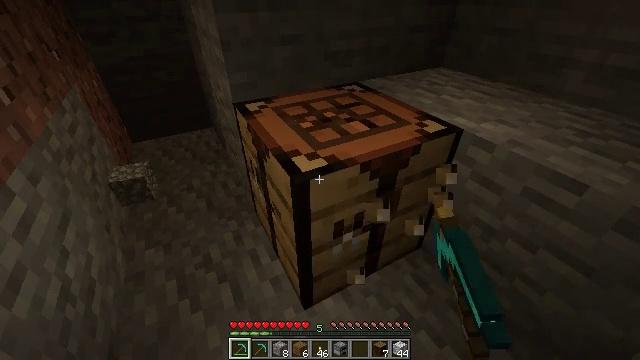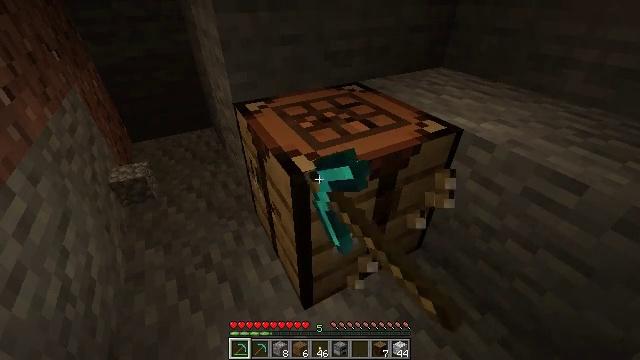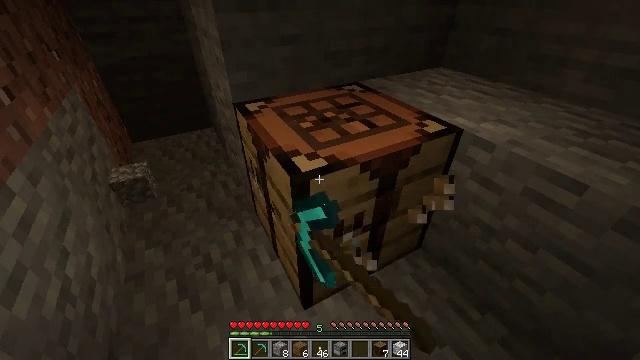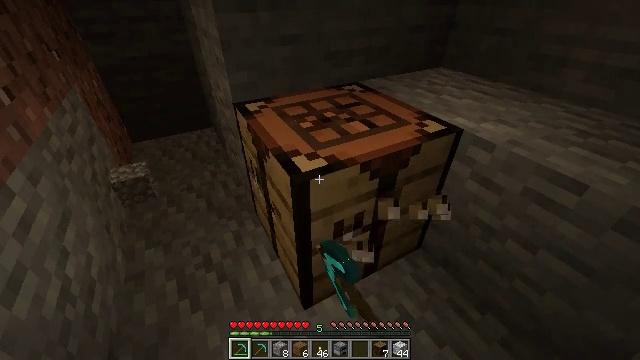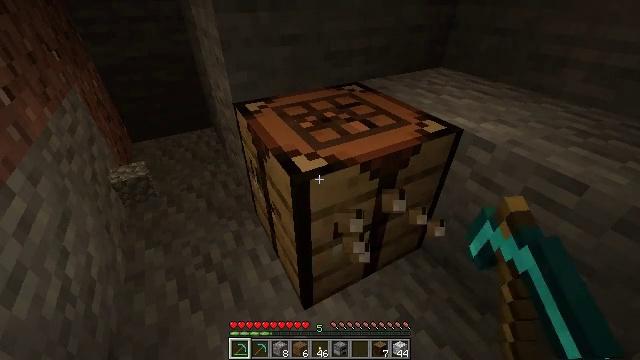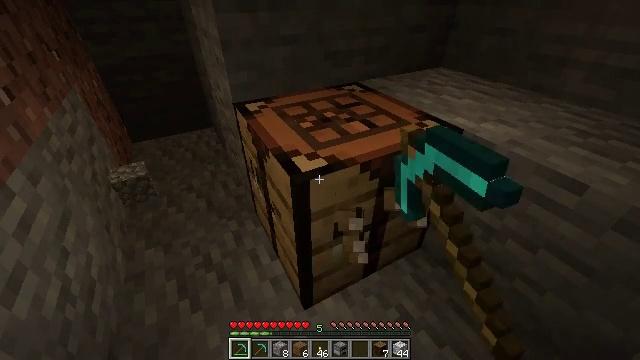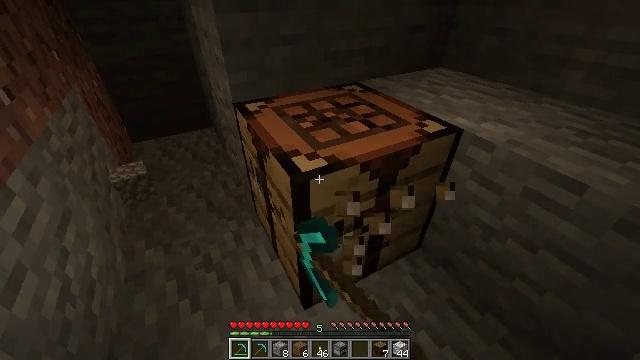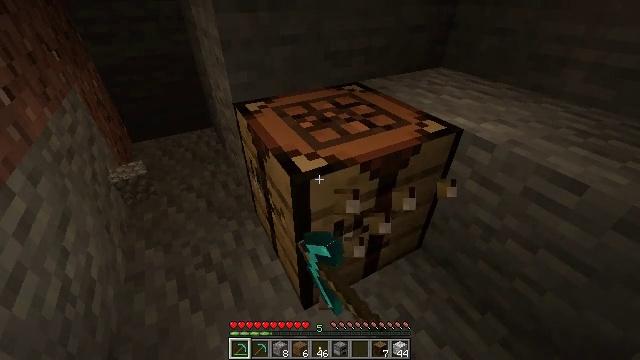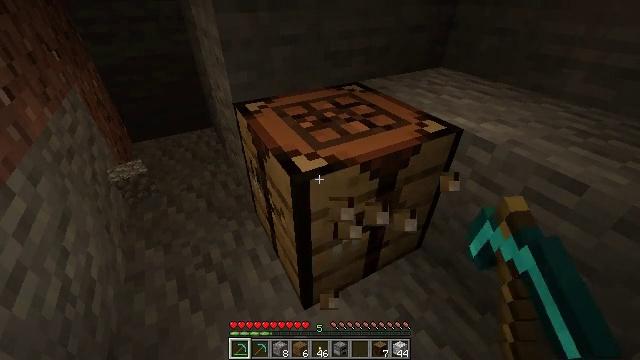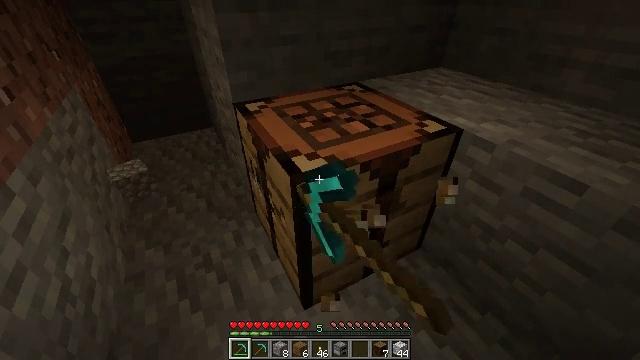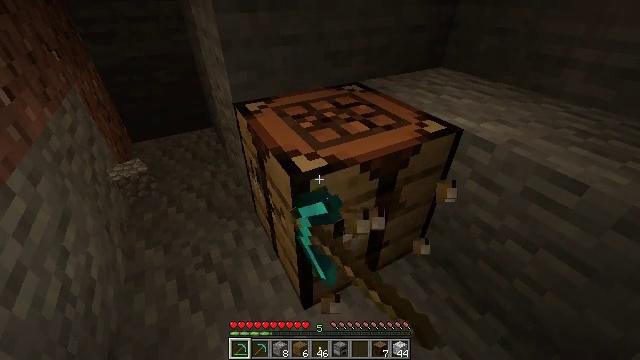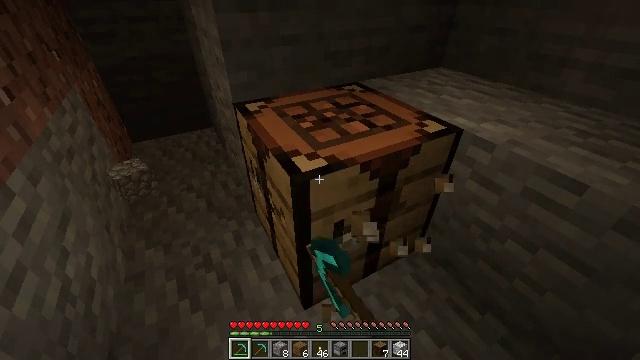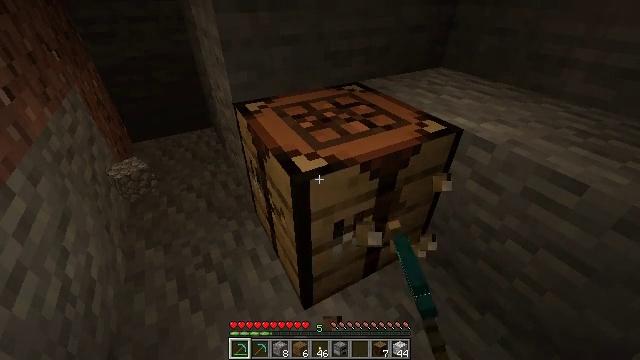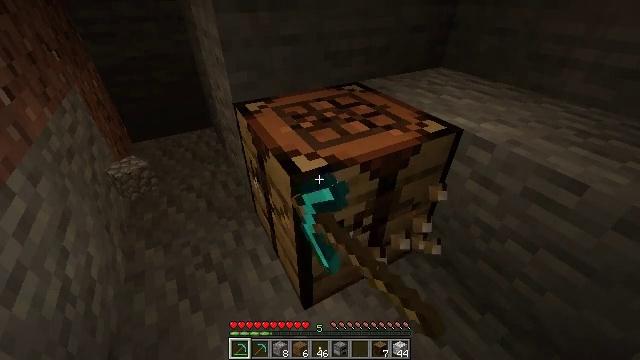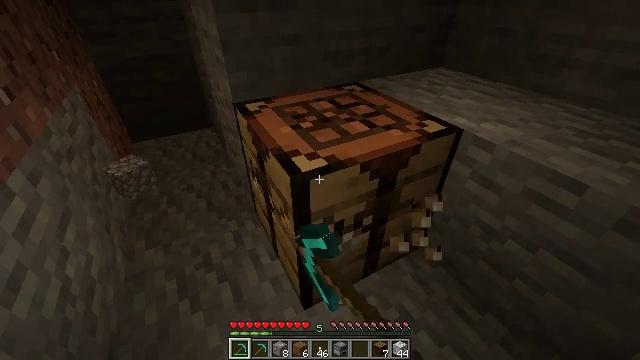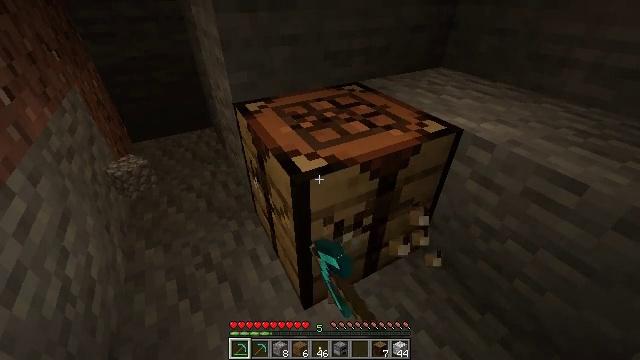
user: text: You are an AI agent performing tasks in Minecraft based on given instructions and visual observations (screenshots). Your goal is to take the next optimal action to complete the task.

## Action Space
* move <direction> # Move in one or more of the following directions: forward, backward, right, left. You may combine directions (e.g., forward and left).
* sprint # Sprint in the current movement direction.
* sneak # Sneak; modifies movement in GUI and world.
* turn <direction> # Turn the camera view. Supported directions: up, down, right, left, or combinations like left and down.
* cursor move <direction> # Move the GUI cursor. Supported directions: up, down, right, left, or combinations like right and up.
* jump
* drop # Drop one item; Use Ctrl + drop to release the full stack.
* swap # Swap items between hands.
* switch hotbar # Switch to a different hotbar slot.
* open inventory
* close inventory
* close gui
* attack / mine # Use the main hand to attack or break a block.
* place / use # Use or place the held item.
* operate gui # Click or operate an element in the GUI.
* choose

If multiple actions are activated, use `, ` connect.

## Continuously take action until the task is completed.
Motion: motion action
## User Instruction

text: Mine block crafting table.
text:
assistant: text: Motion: attack / mine
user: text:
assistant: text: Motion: attack / mine
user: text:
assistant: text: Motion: attack / mine
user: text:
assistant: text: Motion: attack / mine
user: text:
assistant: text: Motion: attack / mine
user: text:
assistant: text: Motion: attack / mine
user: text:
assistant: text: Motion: attack / mine
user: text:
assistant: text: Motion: attack / mine
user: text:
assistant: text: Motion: attack / mine
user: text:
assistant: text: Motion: attack / mine
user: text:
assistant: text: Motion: attack / mine
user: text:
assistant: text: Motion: attack / mine
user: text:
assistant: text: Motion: attack / mine
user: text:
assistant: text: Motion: attack / mine
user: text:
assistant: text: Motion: attack / mine
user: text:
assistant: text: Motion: attack / mine
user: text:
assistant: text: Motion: attack / mine
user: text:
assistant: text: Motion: attack / mine
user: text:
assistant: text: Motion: attack / mine
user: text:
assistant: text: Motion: attack / mine
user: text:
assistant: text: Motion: attack / mine
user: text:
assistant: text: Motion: attack / mine
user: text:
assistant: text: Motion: attack / mine
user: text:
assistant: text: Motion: attack / mine
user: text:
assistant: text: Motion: attack / mine
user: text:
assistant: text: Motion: attack / mine
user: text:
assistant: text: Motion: attack / mine
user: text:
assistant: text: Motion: attack / mine
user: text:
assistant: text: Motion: attack / mine
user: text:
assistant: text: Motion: attack / mine